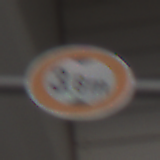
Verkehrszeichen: TatsaechlicheHoehe
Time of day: MorningAfternoon
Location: Roofed (Urban)
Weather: PartlyCloudy
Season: NotSpecified
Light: Natural